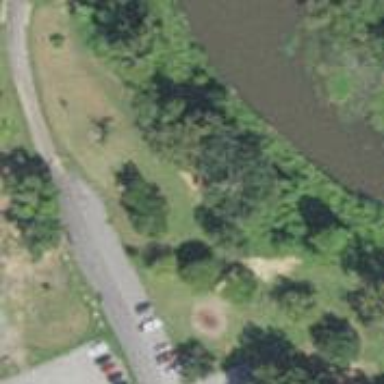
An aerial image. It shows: Disc golf basket.